Question:
I have two cells:
like taskcella, taskcellb
but it dynamically returns only 1 cell data
is there possible to add and return multiple cellidentifiers?
'''
public override UITableViewCell GetCell (UITableView tableView, MonoTouch.Foundation.NSIndexPath indexPath)
{
// in a Storyboard, Dequeue will ALWAYS return a cell,
UITableViewCell cell = tableView.DequeueReusableCell (cellIdentifier);
cell.TextLabel.Text = "Gorev : " + tableItemsX[indexPath.Row].Gorev;
UITableViewCell celld = tableView.DequeueReusableCell (cellIdentifierd);
celld.TextLabel.Text = "Islem : " + tableItemsX[indexPath.Row].Gorev;
return celld; return cell;
}
'''
this is code which return first, returns first
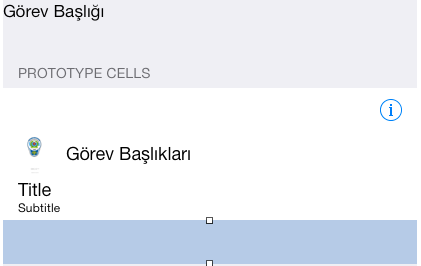
Answer: First of all make sure that in you 'TableViewSource' you override method 'RowsInSection' and it's returns '2'
'''
public override int RowsInSection(UITableView tableview, int section)
{
return 2;
}
'''
Then rewrite you 'GetCell' method in the next way
'''
public override UITableViewCell GetCell (UITableView tableView, MonoTouch.Foundation.NSIndexPath indexPath)
{
if (indexPath.Row == 0)
{
UITableViewCell cell = tableView.DequeueReusableCell (cellIdentifier);
cell.TextLabel.Text = "Gorev : " + tableItemsX[indexPath.Row].Gorev;
return cell;
}
else
{
UITableViewCell celld = tableView.DequeueReusableCell (cellIdentifierd);
celld.TextLabel.Text = "Islem : " + tableItemsX[indexPath.Row].Gorev;
return celld;
}
}
'''